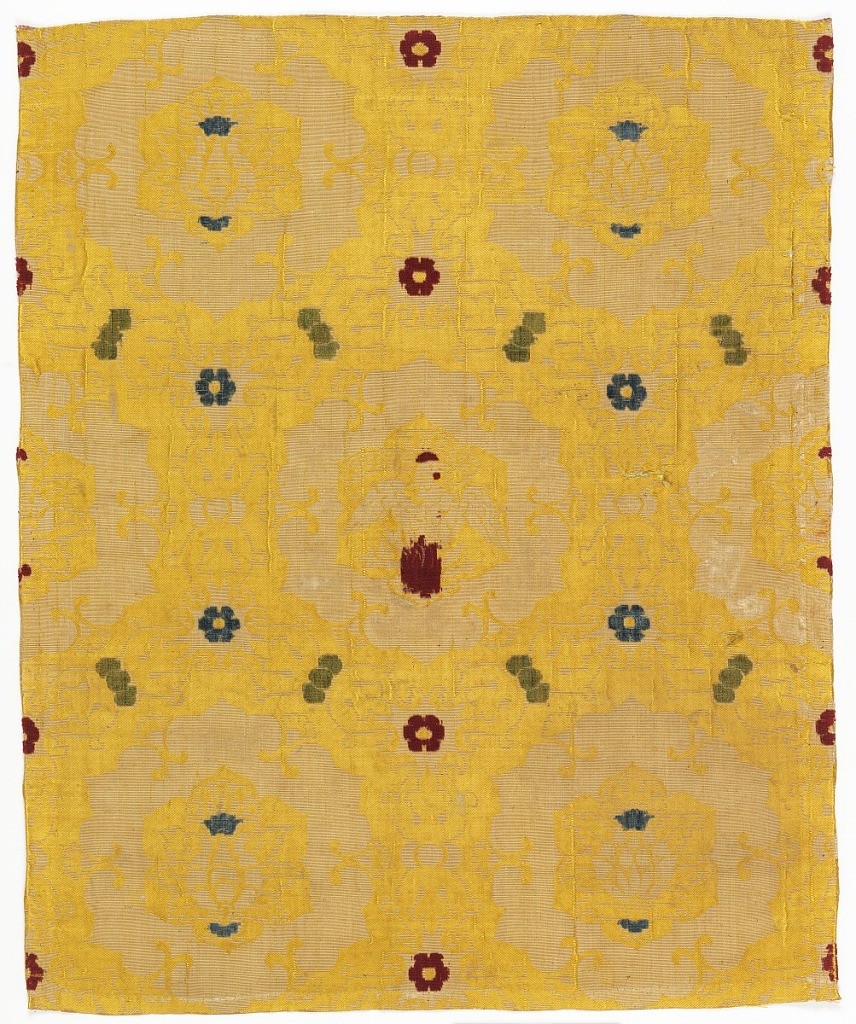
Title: Textile
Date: ca. 1500
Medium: silk Technique: supplementary warp pile (velvet), voided, with 1/2 twill
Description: Heavy symmetrical leafy ogee-type grid framing blossoms in 6-lobed medallions in white on a yellow background. The medallion in the center of the fabric holds a phoenix rising from a pyre bearing a scroll "NORS VIVE" in mirror imaged letters. Pattern embellished with red, green, and blue details in uncut pile loops. The white was cut-pile velvet, now mostly worn off; the yellow 1/2 twill.